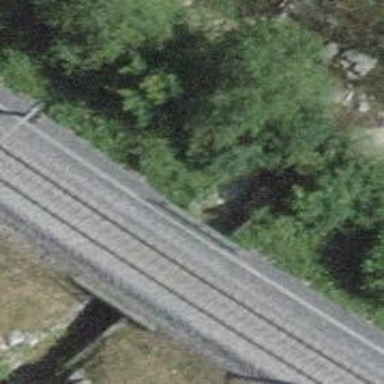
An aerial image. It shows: Culvert tunnel under ditch.